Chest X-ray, AP view. Patient: 26 years old, sex M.
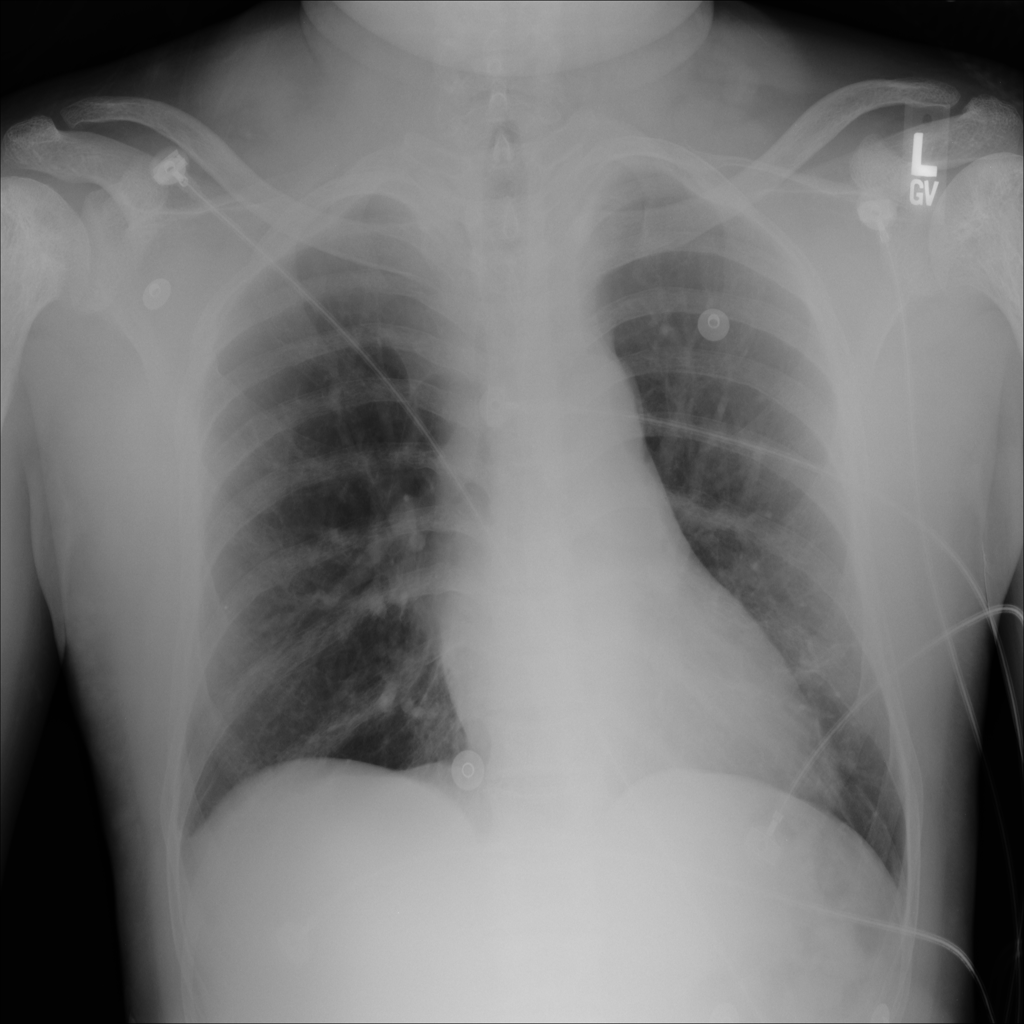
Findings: No Finding